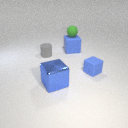
small blue rubber cube to the right of small gray rubber cylinder